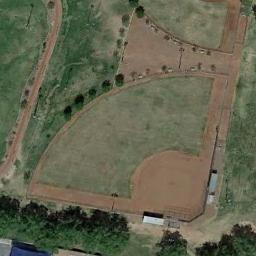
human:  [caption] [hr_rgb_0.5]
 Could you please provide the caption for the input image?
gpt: There is a baseball diamond in the middle of grass next to many trees .

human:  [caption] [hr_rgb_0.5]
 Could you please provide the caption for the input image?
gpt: There is a white house on the edge of the baseball field .

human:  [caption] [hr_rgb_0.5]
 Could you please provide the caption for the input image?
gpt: There is a baseball diamonds in the brushwood .

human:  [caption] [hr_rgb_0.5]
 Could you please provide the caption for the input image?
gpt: A baseball diamond surrounded by some trees and a open area beside .

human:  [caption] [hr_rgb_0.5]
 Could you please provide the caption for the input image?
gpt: The Baseball diamond is bounded by roads .